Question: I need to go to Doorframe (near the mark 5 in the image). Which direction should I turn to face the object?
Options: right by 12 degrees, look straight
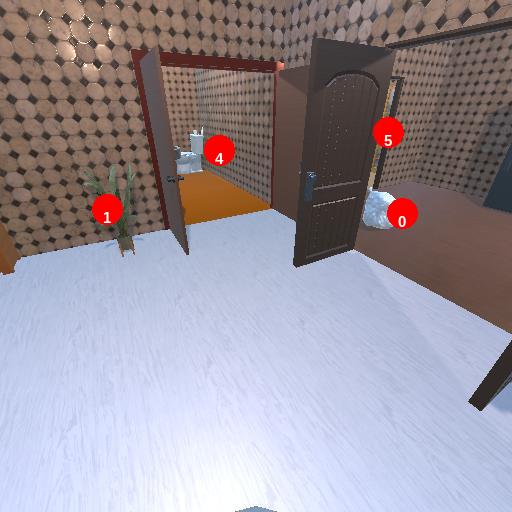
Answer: right by 12 degrees